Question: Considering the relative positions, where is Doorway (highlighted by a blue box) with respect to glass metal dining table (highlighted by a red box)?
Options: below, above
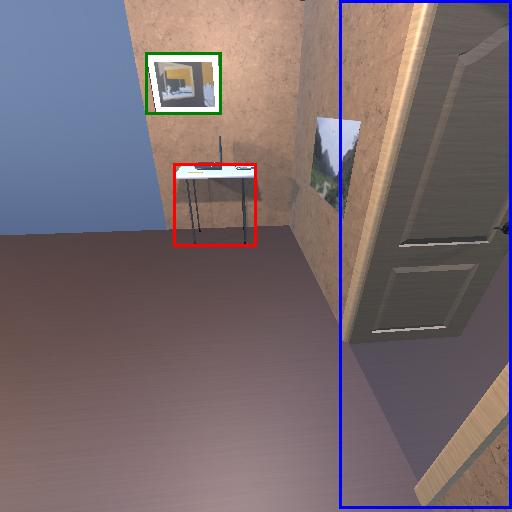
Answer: below